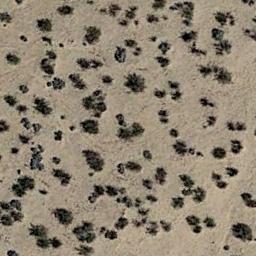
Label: chaparral